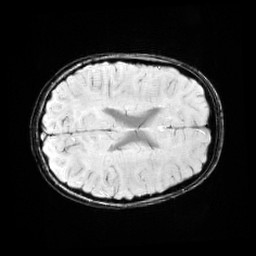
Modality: SWI
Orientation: axial
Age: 10
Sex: female
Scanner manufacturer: siemens
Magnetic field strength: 3 T
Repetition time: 0.027 s
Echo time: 0.02 s